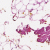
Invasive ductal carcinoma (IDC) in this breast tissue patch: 0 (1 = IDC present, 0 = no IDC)